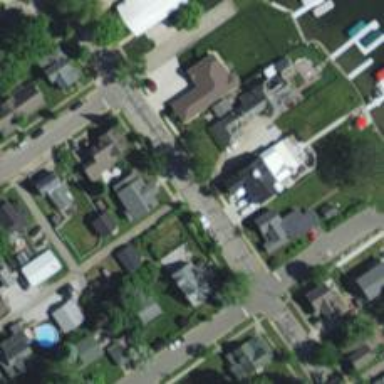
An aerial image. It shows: Alley classified as service road.